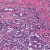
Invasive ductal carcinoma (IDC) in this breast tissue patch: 0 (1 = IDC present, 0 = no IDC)